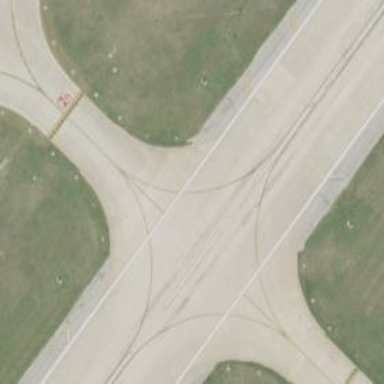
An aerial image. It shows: View of taxiway at the airport.